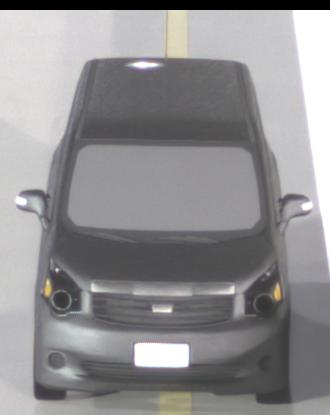
Make: Toyota
Model: Noah
Detailed model: Voxy R70G
Model produced from: 2007
Model produced until: 2013
Doors: 5
Color: gray
Road condition: dry road
Daytime: night
Contrast: high contrast